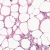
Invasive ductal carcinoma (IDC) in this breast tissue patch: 0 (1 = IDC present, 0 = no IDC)